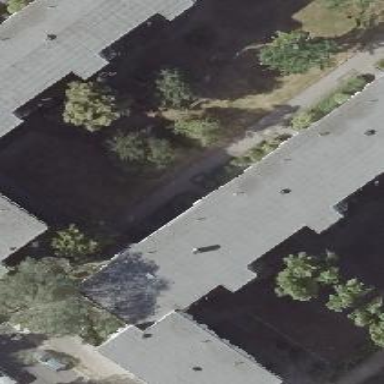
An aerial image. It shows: Residential building with flat roof.